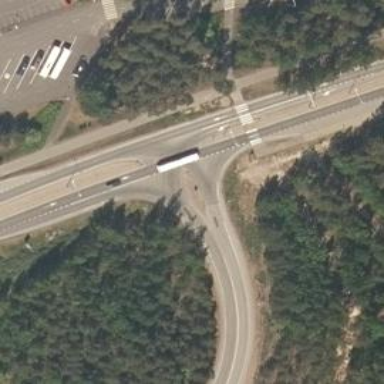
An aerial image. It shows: Asphalt trunk link road.